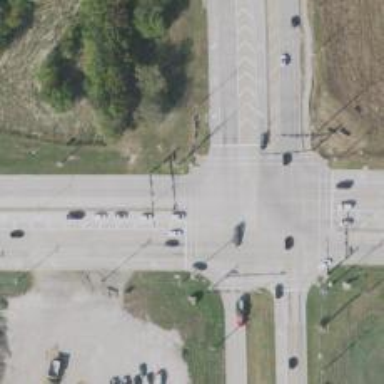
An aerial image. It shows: Marked crossing on footway.